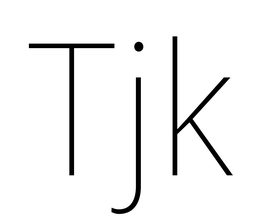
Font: Roboto_Condensed_Thin